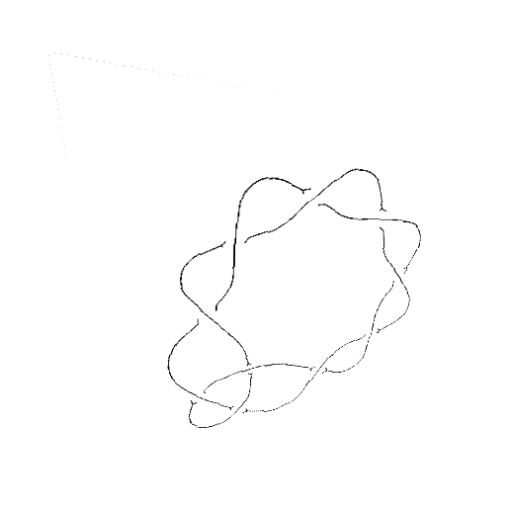
Crossing number: 10